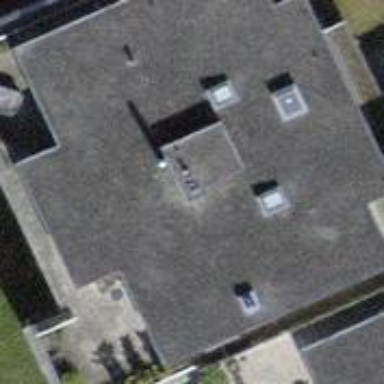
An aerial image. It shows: Flat-roofed building.